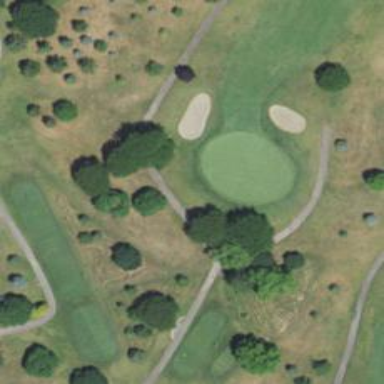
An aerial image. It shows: Golf hole.